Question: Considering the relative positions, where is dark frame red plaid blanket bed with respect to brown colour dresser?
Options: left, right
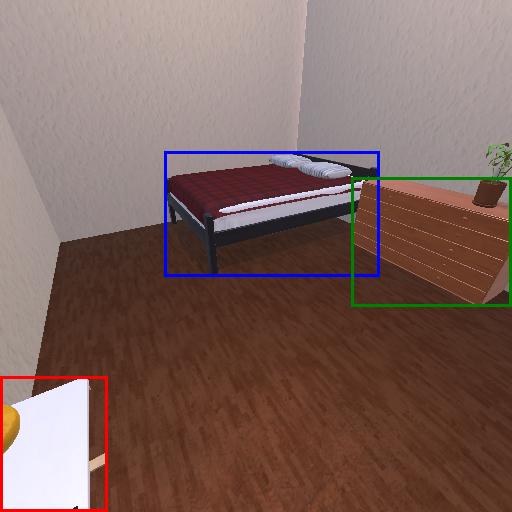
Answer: left